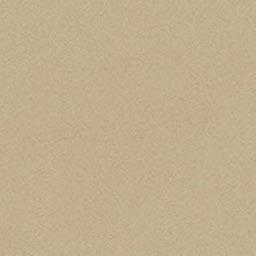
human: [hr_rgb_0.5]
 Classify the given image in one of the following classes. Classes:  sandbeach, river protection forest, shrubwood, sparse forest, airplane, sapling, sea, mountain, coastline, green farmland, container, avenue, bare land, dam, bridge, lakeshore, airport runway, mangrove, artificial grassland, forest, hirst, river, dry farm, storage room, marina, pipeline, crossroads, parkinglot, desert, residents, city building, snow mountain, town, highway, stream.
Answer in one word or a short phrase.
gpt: desert